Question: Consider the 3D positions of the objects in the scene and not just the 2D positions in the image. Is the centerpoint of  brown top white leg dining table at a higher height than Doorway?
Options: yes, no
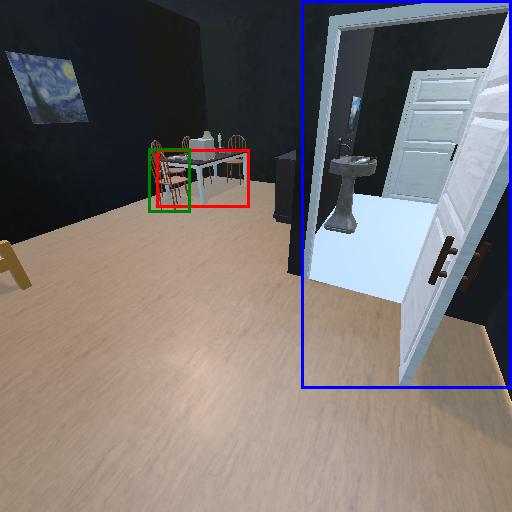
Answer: yes